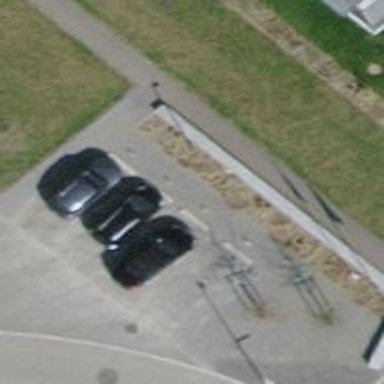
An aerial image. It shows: Parking area with asphalt surface.